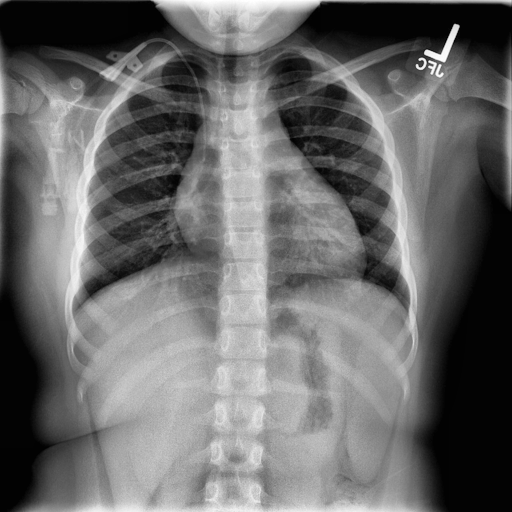
Finding: NORMAL